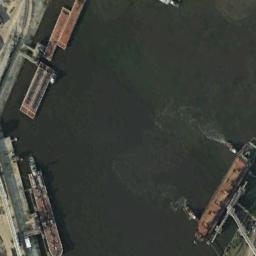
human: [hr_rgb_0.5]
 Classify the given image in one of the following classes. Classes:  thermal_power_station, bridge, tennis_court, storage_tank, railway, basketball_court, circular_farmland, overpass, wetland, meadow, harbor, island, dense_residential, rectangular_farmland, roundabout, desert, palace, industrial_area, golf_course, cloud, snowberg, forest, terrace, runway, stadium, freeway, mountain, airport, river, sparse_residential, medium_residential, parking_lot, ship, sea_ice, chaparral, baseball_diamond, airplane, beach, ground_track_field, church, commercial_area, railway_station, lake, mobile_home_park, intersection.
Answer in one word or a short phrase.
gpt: ship